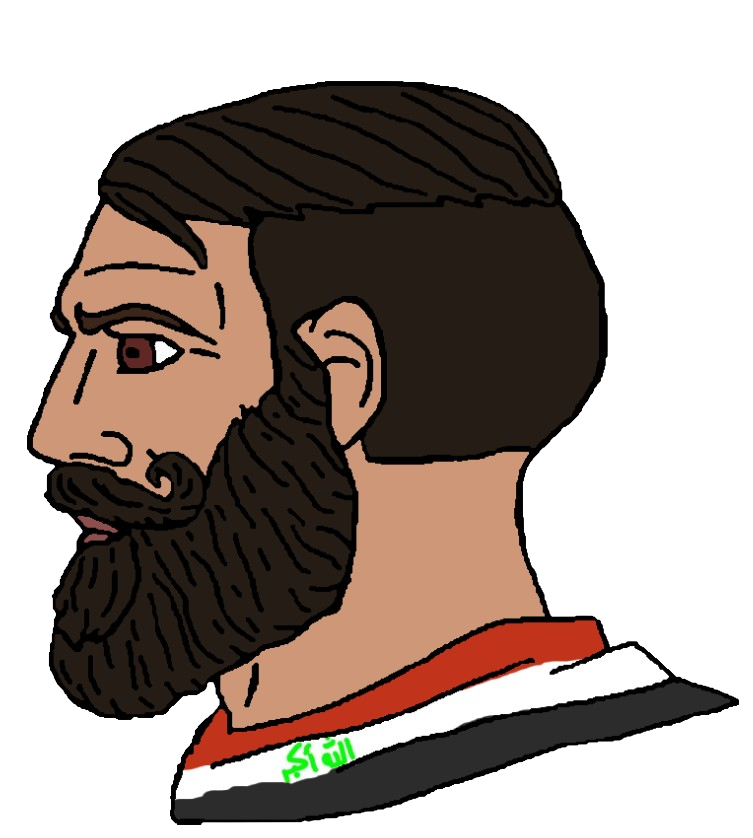
Label: 4_Yes_Chad